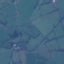
Land use / land cover: Pasture